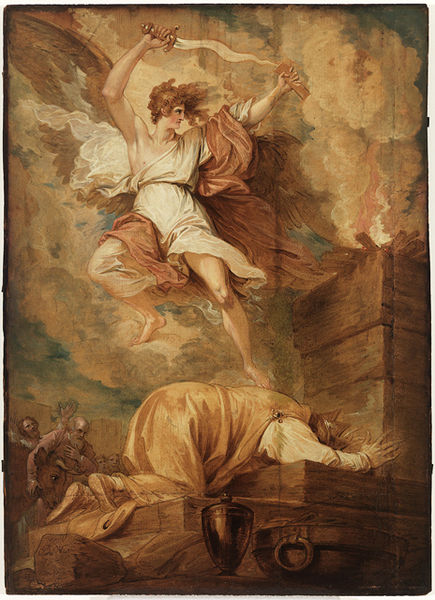
Titel: David Prostrate, Whilst the Destroying Angel Sheathes the Sword
Künstler: Benjamin West
Standort: Amherst (Massachusetts, USA)
Institution: Mead Art Museum, Amherst College
Schlagwörter: himmel, kampf, menschen, bewegung, enthauptung, hinrichtung, engel, fight, könig, men, people, religious, sword, painting, robe, vase, schwert, knien, wood, smoke, dynamisch, angel, cloud, clouds, heaven, man, sky, dramatisch, erscheinung, death, beard, flying, twisted, wings, dead, wind, urn, toga, prayer, animal, war, cow, fire, god, bull, drama, bible, kneeling, biblical, pray, beg, kill, praying, schafott, flame, bowl, knife, sacrifice, kneel, sabre, sheath, cry, abraham, old man in background, sward, isaac